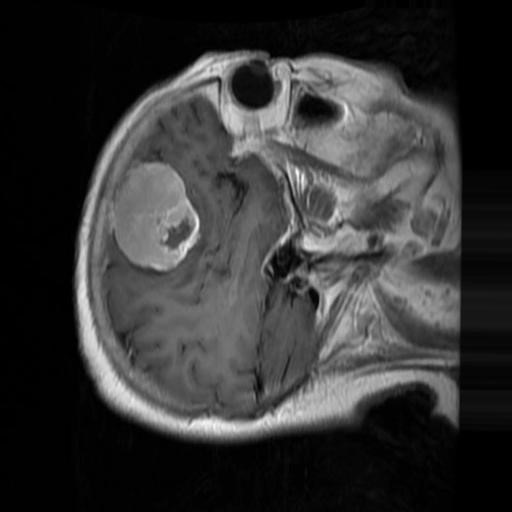
Label: brain_menin